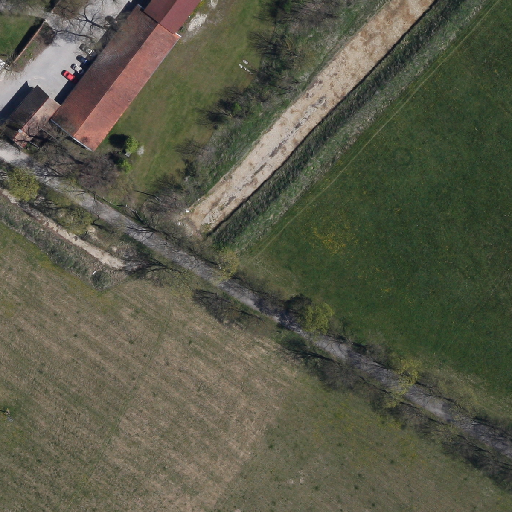
Referring expression: car in the parking area